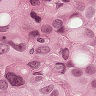
Metastatic tissue present: yes